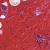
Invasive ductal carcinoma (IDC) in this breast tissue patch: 0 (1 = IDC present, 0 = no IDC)